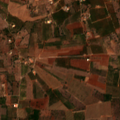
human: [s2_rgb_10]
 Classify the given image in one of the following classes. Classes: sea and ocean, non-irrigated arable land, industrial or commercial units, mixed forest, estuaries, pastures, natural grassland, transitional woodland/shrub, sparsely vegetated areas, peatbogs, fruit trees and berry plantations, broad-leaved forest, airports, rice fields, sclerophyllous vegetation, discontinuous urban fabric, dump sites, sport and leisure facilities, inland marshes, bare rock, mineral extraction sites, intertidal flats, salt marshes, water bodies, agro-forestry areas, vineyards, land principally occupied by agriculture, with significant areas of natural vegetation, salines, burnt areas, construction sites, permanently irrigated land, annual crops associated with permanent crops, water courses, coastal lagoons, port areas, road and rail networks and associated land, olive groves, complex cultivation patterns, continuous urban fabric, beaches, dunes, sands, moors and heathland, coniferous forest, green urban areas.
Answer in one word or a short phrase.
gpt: fruit trees and berry plantations, olive groves